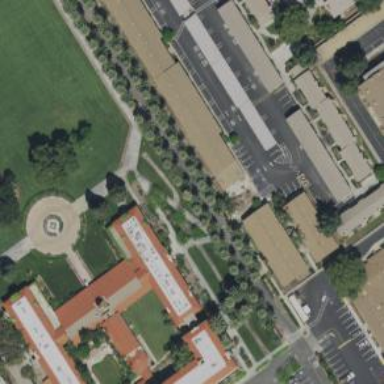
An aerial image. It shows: University building.